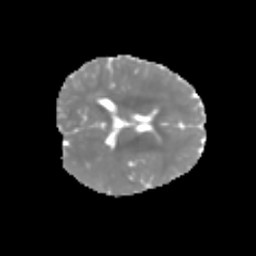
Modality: MD
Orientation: axial
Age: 7
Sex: female
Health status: healthy